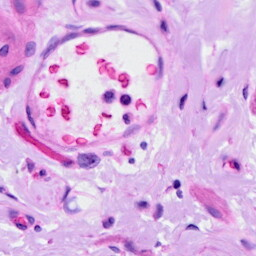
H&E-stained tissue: Ovarian